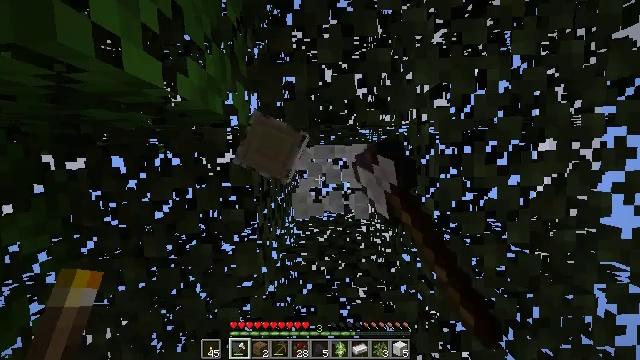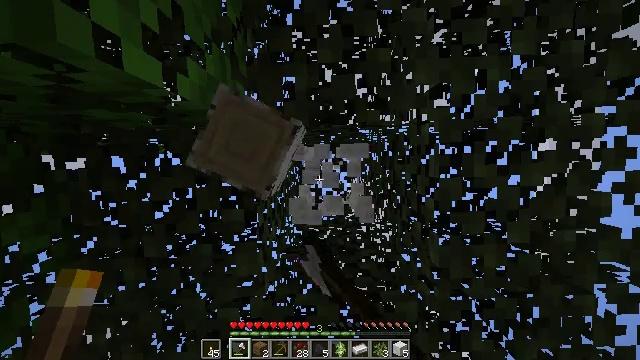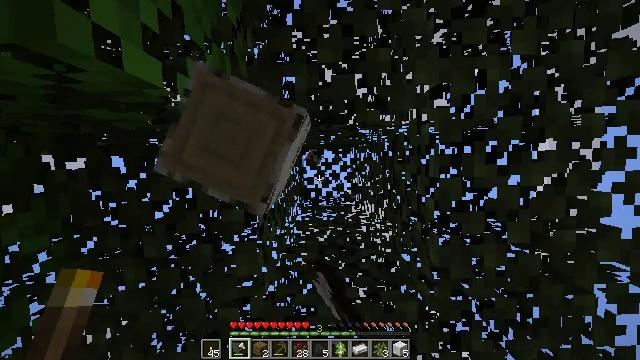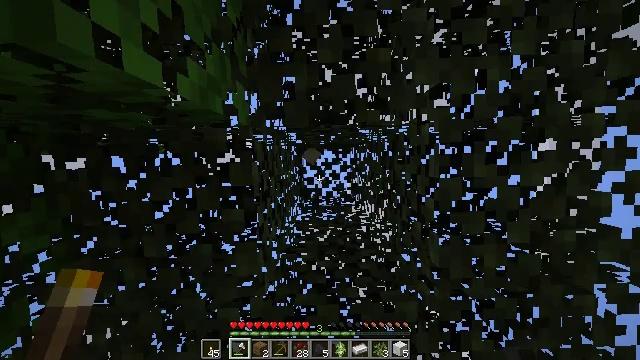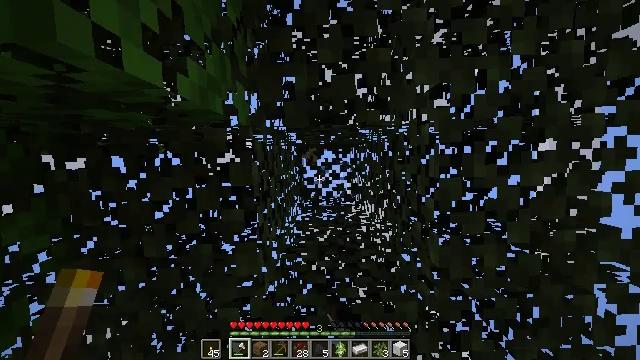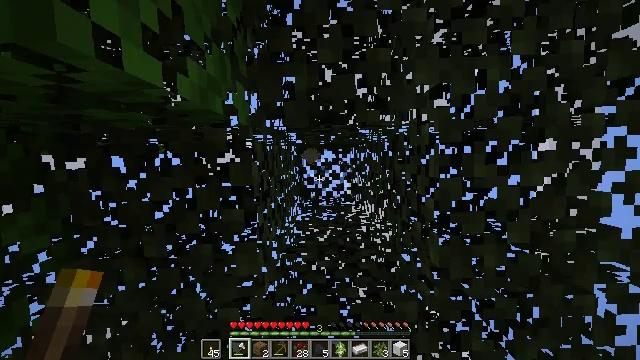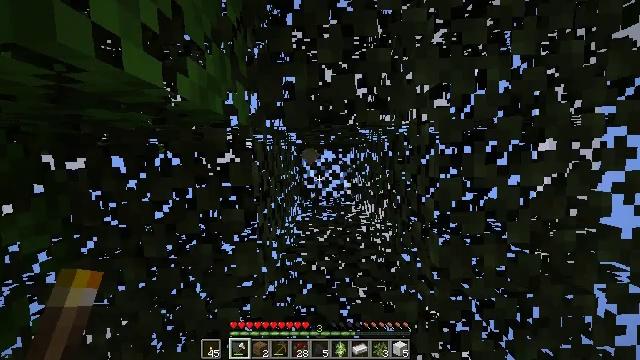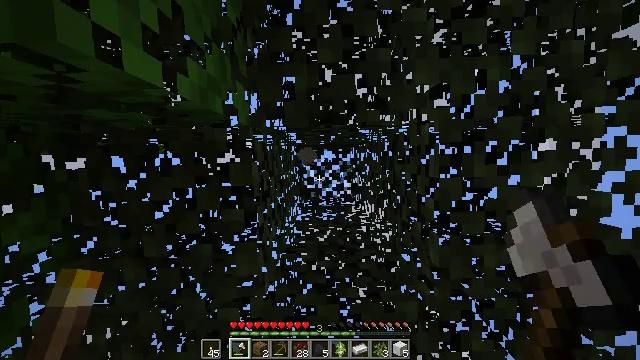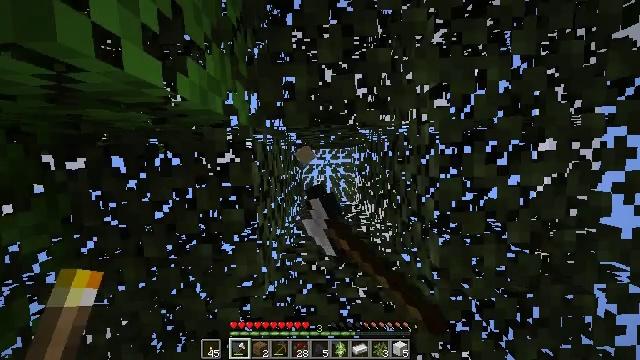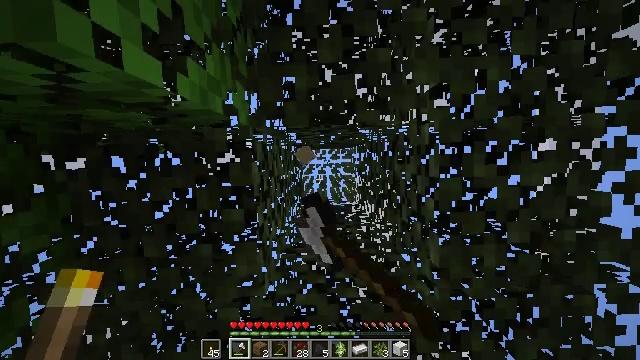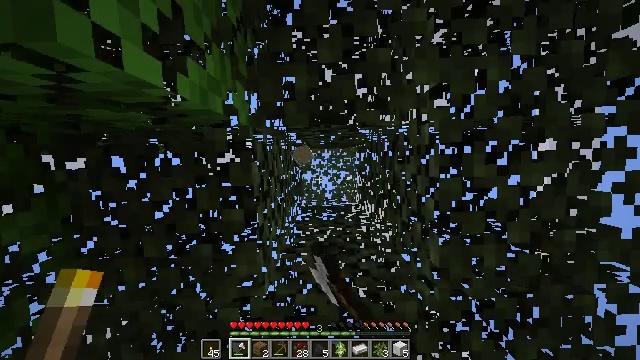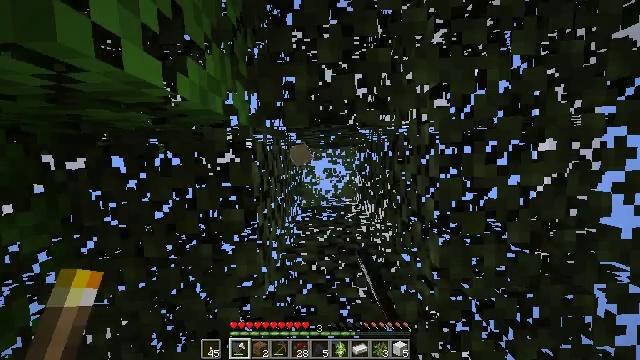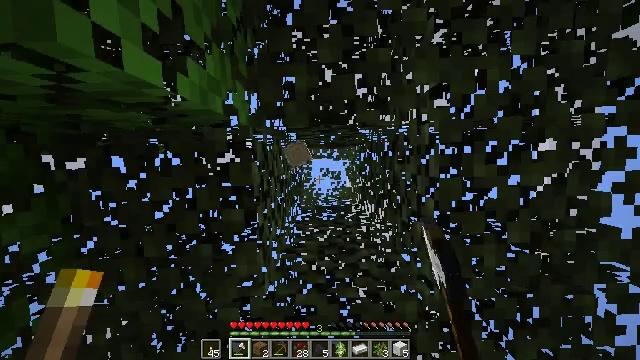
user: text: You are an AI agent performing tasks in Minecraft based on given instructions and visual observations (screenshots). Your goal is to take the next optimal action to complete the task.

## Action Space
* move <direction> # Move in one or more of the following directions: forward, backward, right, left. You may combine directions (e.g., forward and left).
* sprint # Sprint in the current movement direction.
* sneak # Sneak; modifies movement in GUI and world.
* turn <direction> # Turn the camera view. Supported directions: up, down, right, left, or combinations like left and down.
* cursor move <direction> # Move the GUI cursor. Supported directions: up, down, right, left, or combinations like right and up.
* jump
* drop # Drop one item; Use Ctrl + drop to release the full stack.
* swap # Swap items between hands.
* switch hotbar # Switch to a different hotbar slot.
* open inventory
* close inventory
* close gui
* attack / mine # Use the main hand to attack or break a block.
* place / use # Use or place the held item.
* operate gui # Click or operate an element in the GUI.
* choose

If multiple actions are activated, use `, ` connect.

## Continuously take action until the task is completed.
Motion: motion action
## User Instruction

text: Remove birch leaves from trees.
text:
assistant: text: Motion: attack / mine
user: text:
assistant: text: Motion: attack / mine
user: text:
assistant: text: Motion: attack / mine
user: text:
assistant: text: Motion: attack / mine
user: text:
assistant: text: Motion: attack / mine
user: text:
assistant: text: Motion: attack / mine
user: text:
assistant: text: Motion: attack / mine
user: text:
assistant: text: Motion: attack / mine
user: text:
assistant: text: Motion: attack / mine
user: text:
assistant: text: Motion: attack / mine
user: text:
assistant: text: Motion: attack / mine
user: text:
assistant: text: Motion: attack / mine
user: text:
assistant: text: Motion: attack / mine